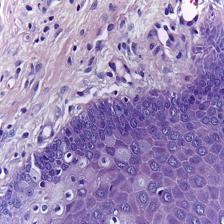
Diagnosis: Normal